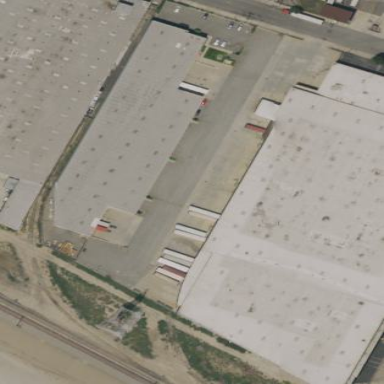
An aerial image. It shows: Warehouse building.